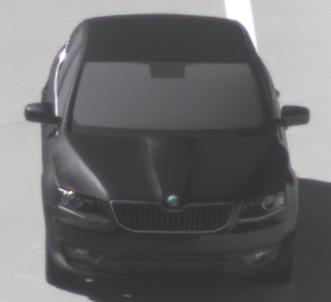
Make: Skoda
Model: Octavia 1.2 TSI
Detailed model: Octavia (III) Limousine
Model produced from: 2013/02
Model produced until: 2015/04
Doors: 5
Color: black
Road condition: wet road
Daytime: morning or afternoon
Contrast: high contrast